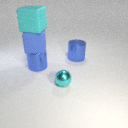
small cyan metal sphere in front of large blue metal cylinder